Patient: sex M, age 26
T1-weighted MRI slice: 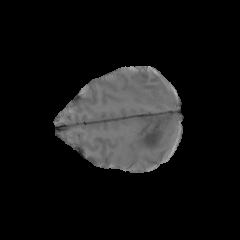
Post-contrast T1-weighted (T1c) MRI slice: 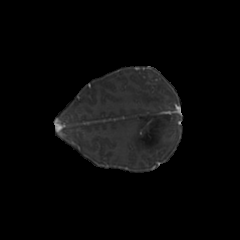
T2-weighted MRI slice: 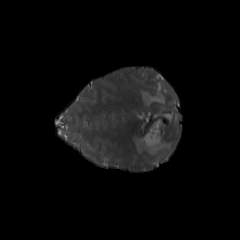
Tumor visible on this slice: yes
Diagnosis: Astrocytoma, IDH-mutant
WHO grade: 4